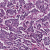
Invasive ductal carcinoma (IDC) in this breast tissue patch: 1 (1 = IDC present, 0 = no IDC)